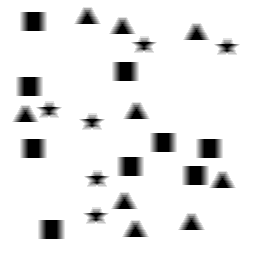
Squares: 9
Triangles: 9
Stars: 6
Total shapes: 24